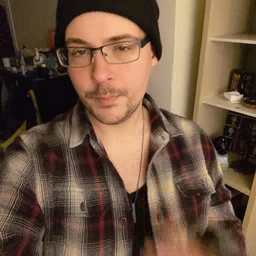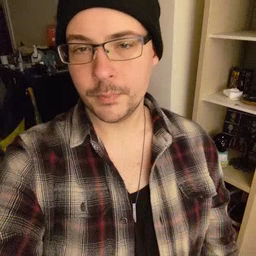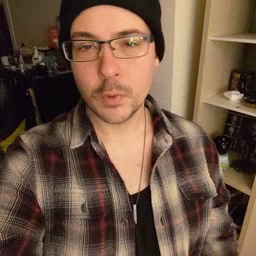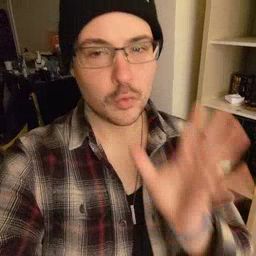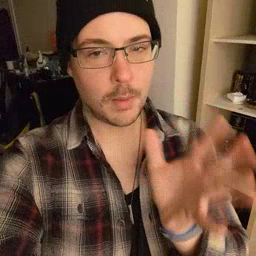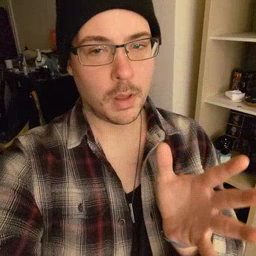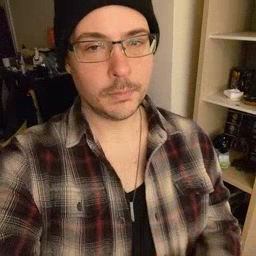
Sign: grandma